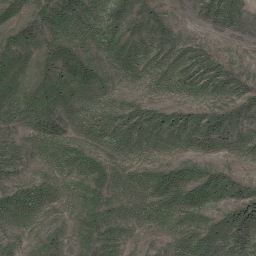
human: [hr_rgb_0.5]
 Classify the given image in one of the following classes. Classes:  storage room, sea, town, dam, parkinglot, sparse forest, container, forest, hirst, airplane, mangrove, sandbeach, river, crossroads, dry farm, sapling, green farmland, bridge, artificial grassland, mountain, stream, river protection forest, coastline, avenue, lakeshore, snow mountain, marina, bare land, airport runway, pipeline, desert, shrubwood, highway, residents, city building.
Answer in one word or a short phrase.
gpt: mountain